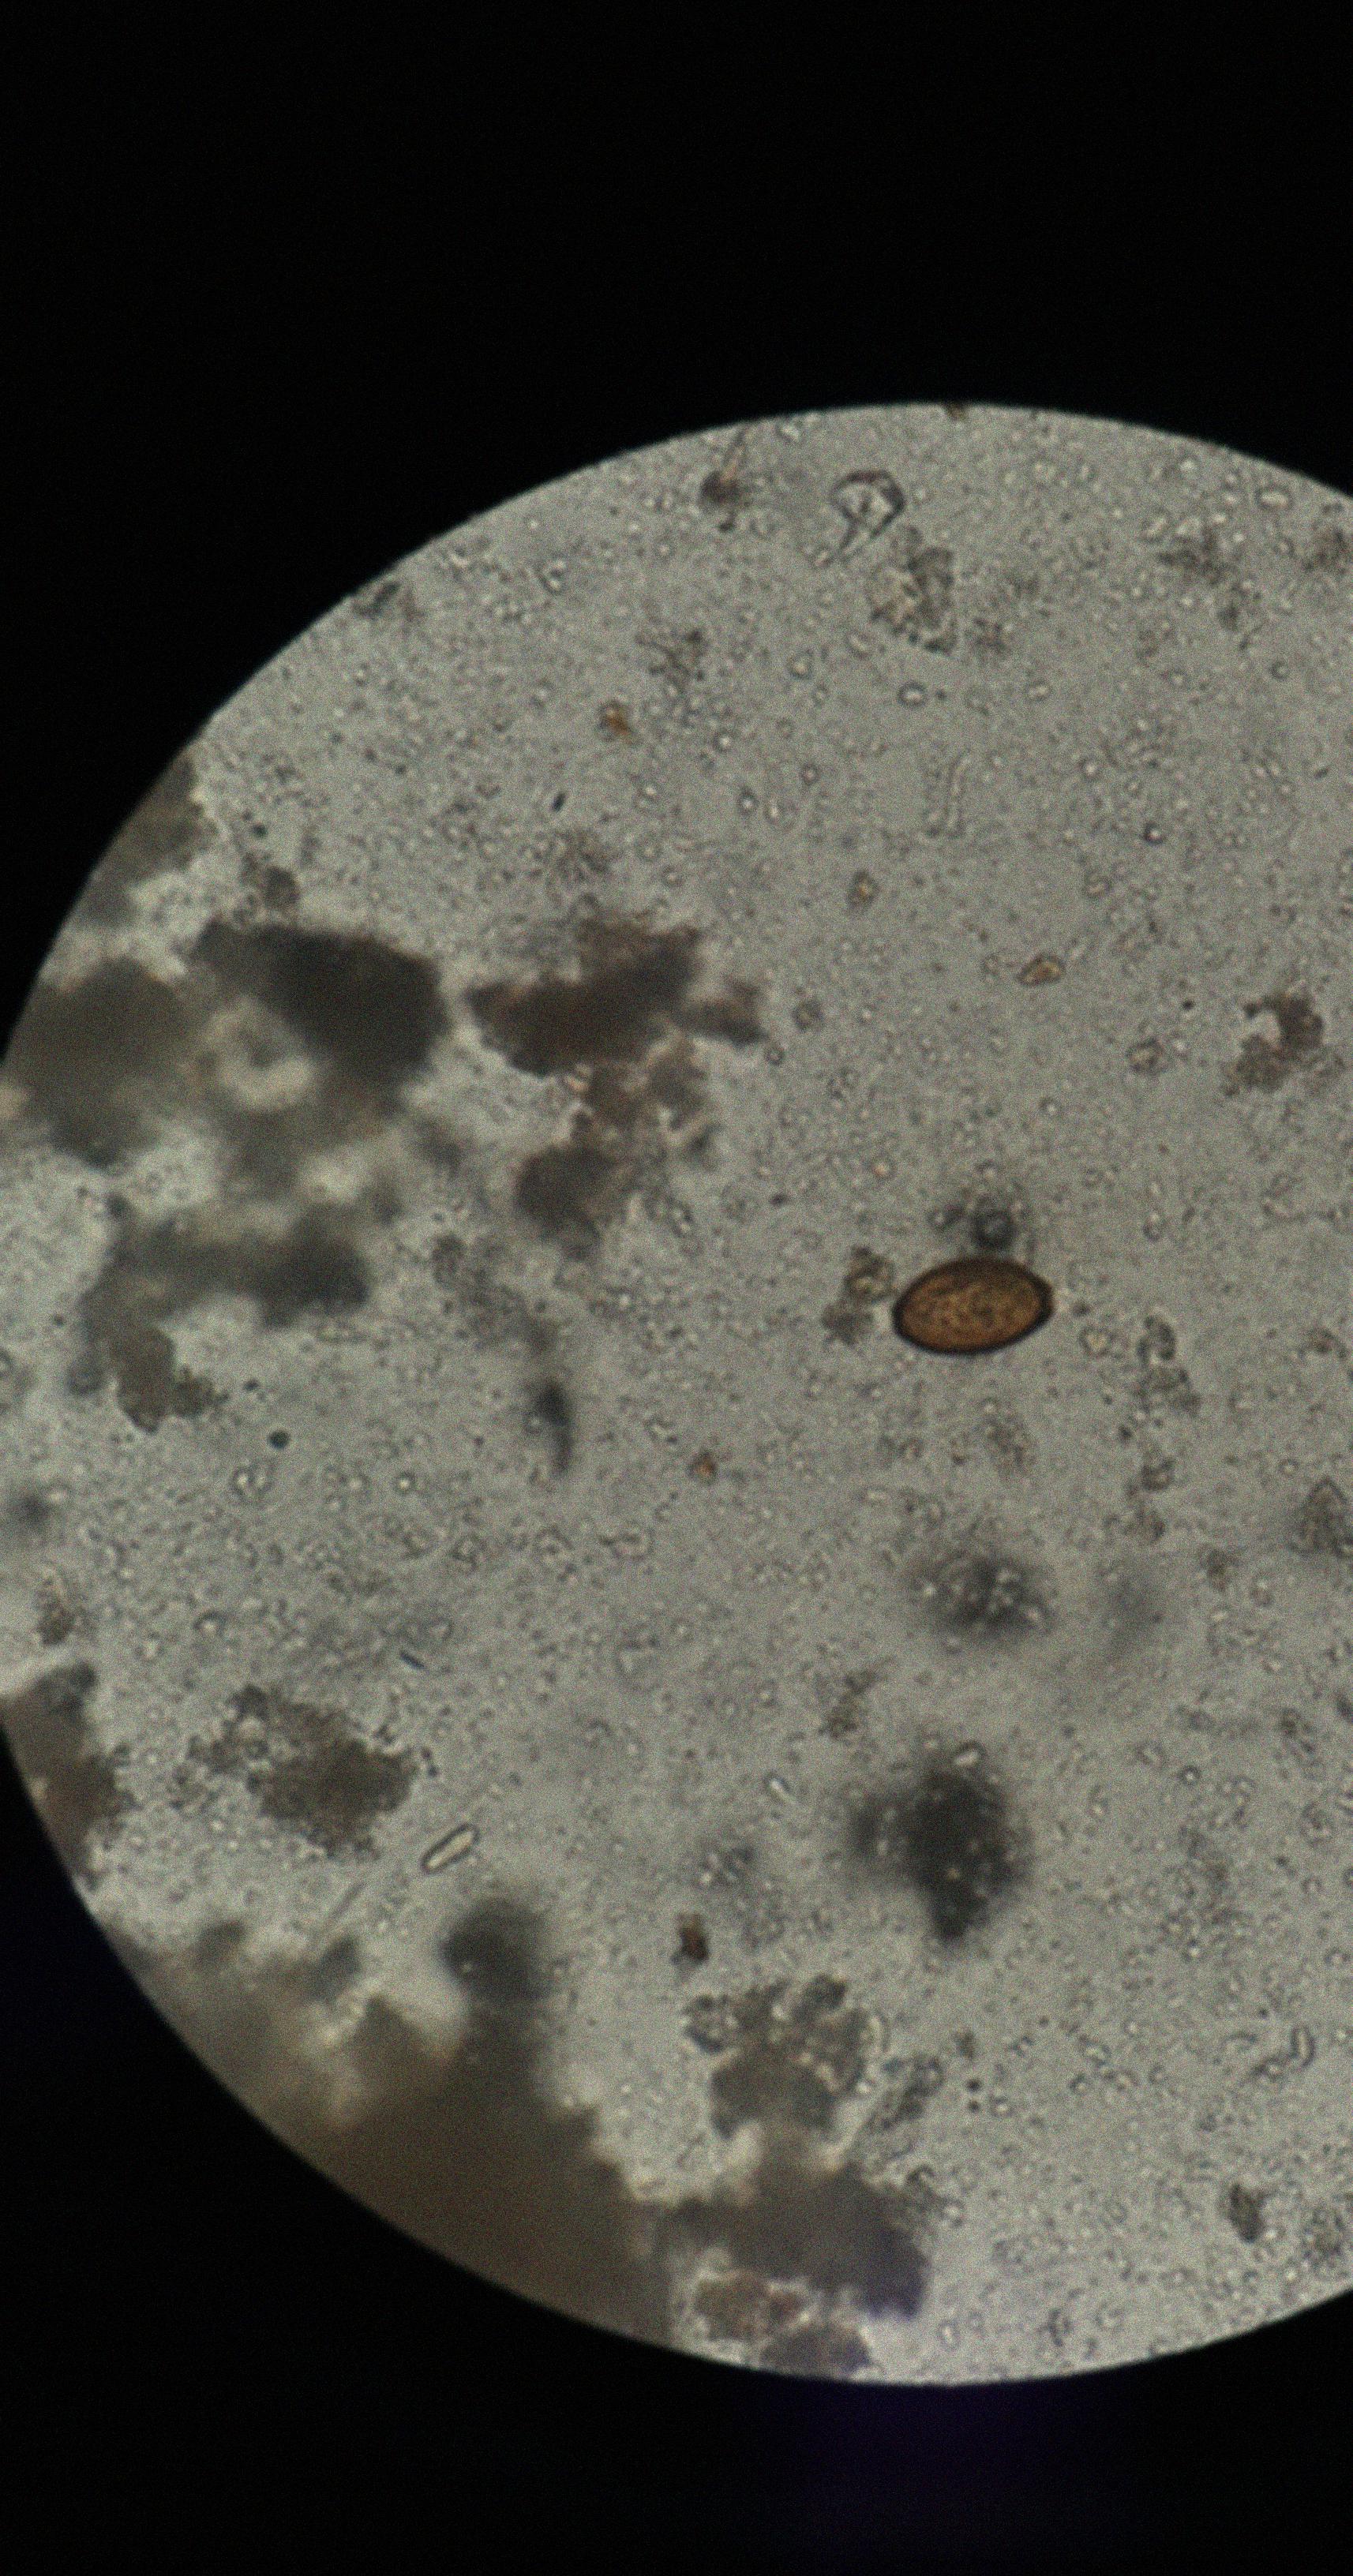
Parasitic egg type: Trichuris trichiura